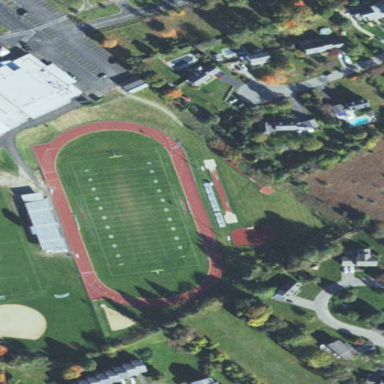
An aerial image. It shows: American football pitch with grass surface.